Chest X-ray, AP view. Patient: 53 years old, sex F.
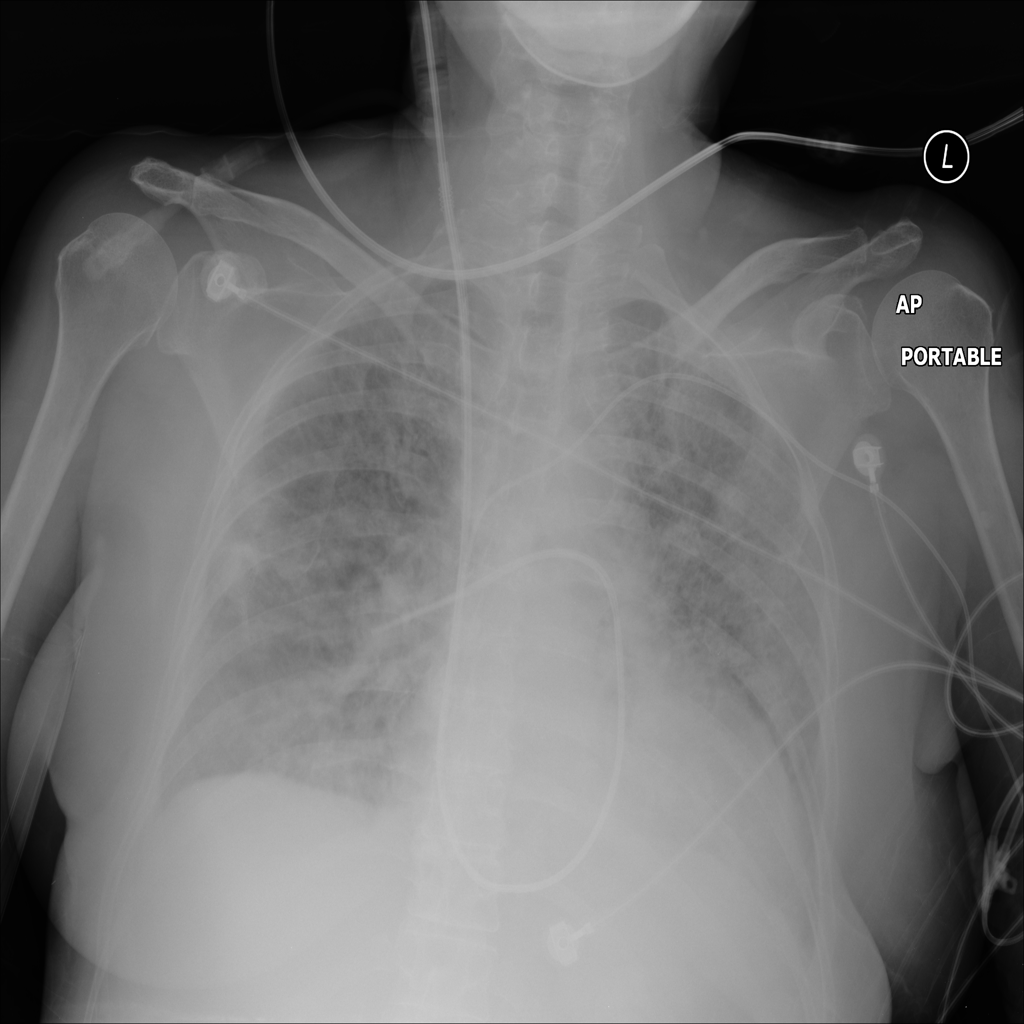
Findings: Infiltration